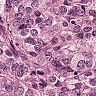
Metastatic tissue present: yes